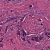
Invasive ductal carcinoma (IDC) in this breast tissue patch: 1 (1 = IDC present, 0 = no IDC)